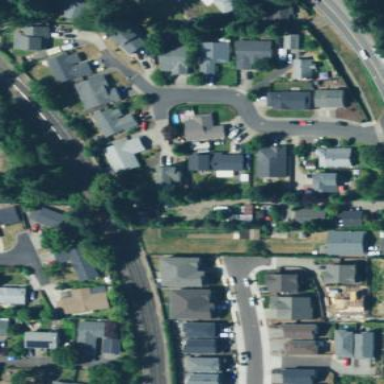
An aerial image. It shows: Residential area composed of single-family homes.